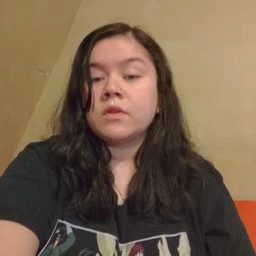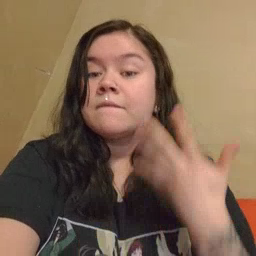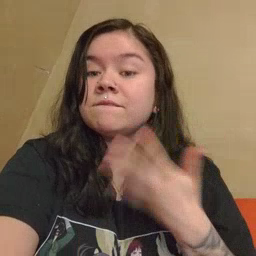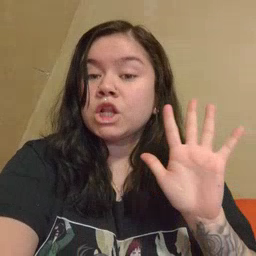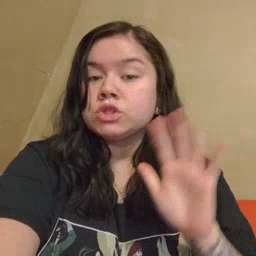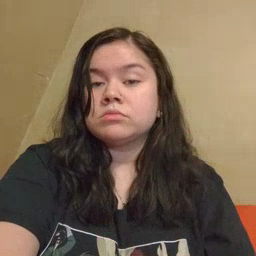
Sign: finish